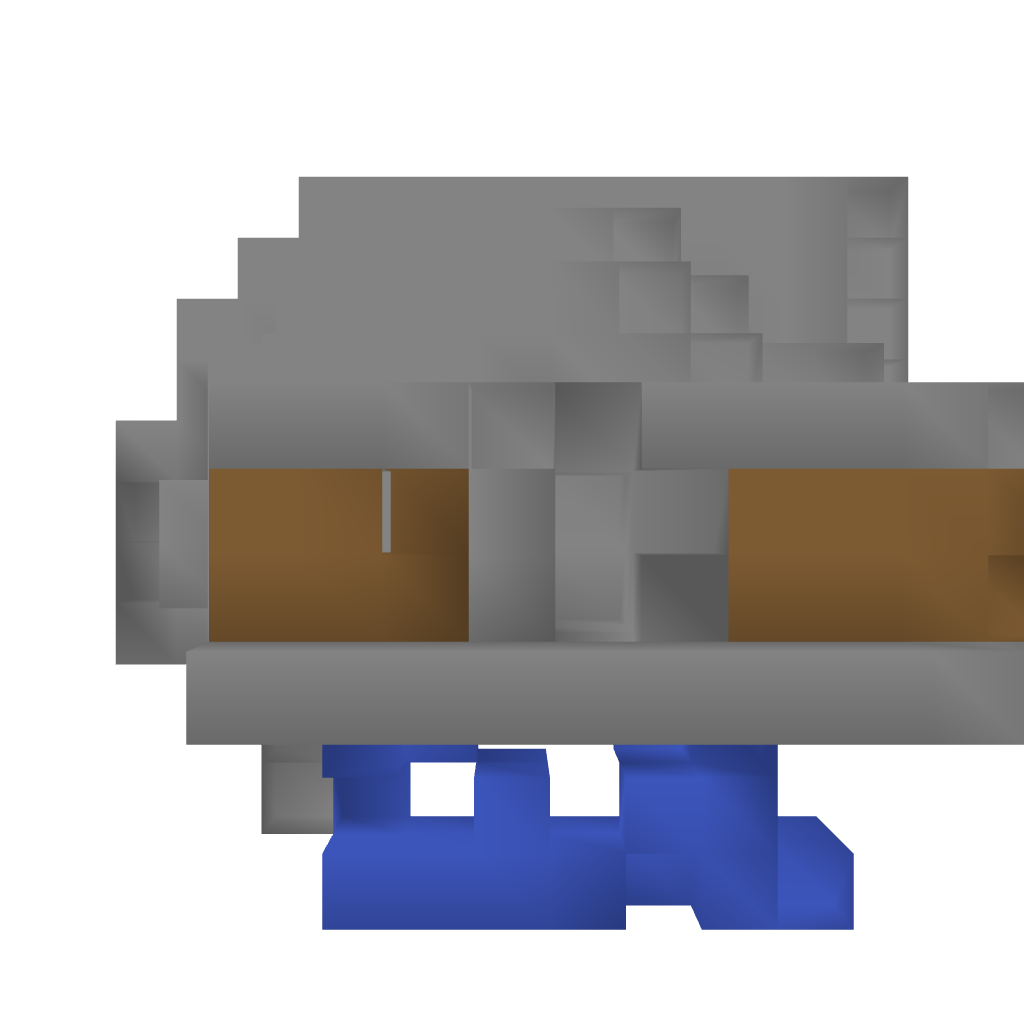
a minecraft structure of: hidden door bad low quality